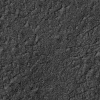
Atmospheric dust classification: not_dusty